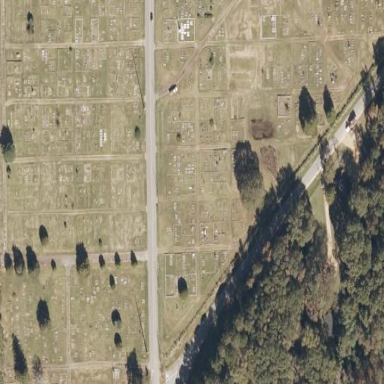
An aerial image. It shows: Cemetery.